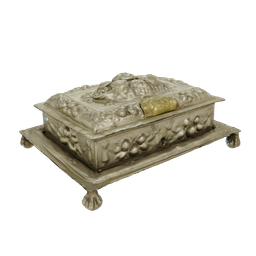
Label: decoration